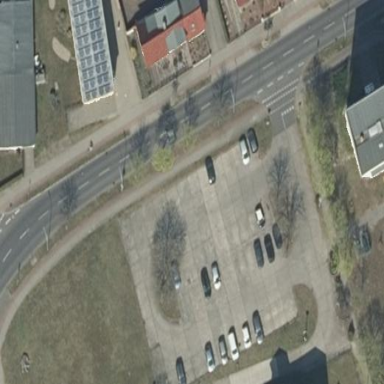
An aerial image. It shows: Parking area with surface.